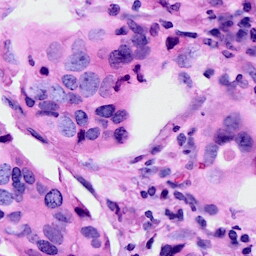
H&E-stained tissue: Breast